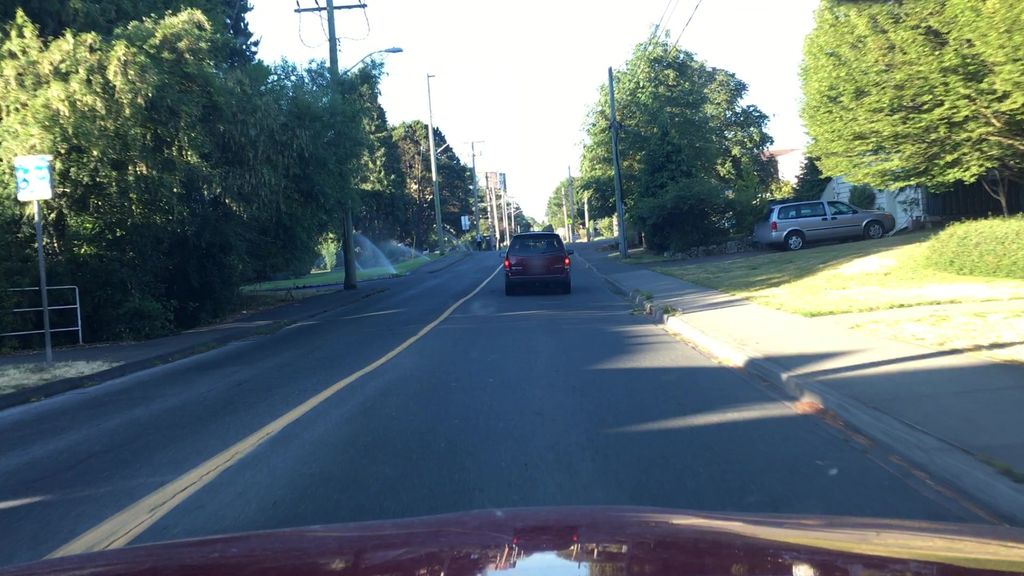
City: victoria